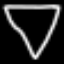
Label: diamond